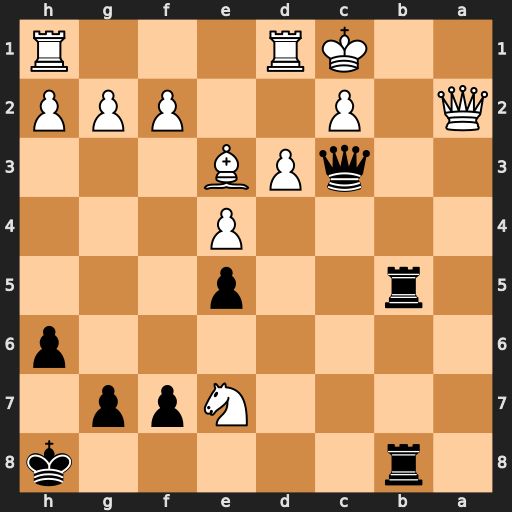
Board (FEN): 1r5k/4Npp1/7p/1r2p3/4P3/2qPB3/Q1P2PPP/2KR3R
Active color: b
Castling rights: -
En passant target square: -
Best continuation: Rb2 Qxb2 Rxb2